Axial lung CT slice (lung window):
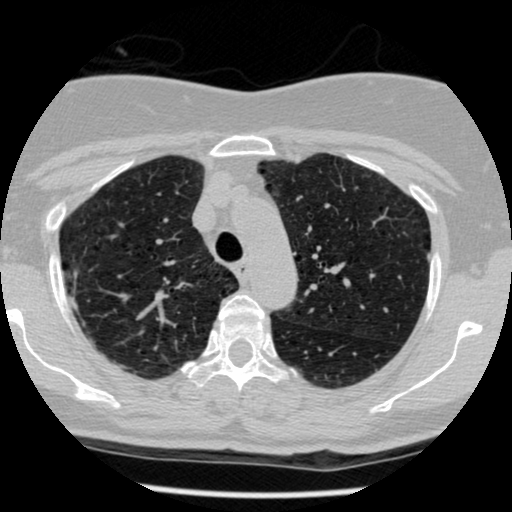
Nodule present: no